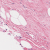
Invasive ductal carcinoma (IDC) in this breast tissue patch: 0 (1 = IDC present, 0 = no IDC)